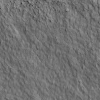
Atmospheric dust classification: not_dusty